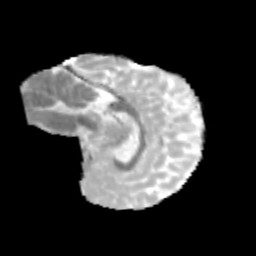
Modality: MD
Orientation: sagittal
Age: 9
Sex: female
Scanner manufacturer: siemens
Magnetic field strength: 3 T
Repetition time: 3.8 s
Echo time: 0.07 s